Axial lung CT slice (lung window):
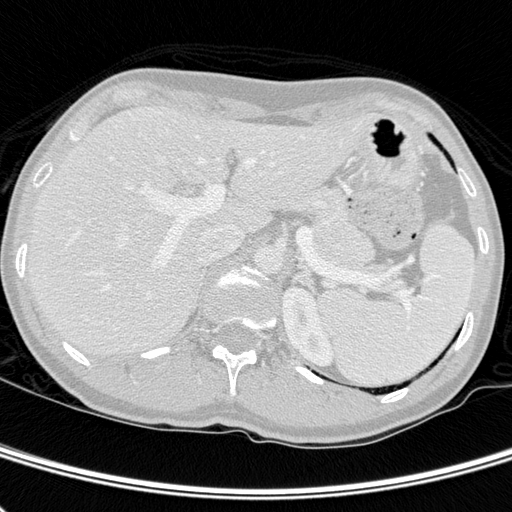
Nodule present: no